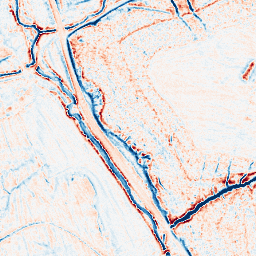
Category: edge_preserving
Decomposition family: anisotropic_diffusion
Decomposition parameters: iterations: 20
kappa: 100
gamma: 0.1
Upsampling method: sinc_hamming
Upsampling parameters: scale: 8
kernel_size: 16
Upsampling scale: 8